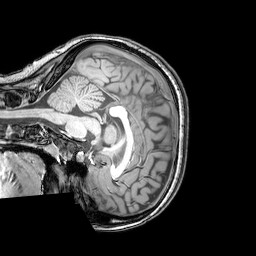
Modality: T1w
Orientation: sagittal
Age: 21
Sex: female
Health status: healthy
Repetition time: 0.081 s
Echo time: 0.037 s